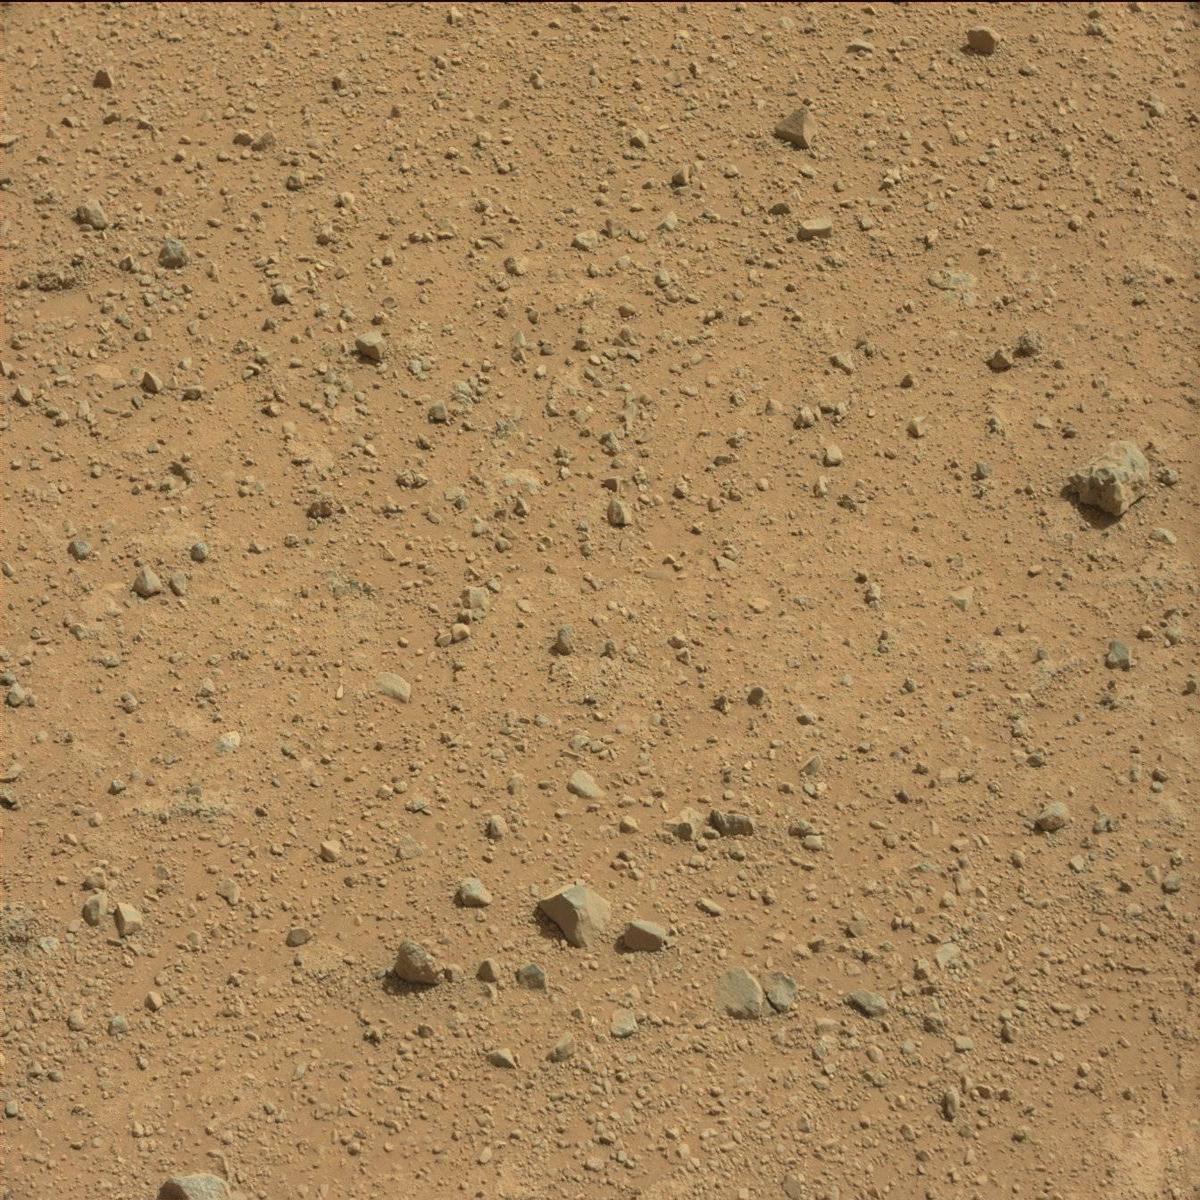
Terrain classes present: Bedrock, Rock, Sand / Soil